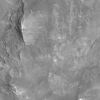
Atmospheric dust classification: not_dusty